Question: I've trying to get this C++ method to work in my iOS game.
'''
-(b2Vec2) RayCheckWithInput:p1 andX:p2
{
b2RayCastInput input;
input.p1 = p1;
input.p2 = p2;
input.maxFraction = 1;
//check every fixture of every body to find closest
float closestFraction = 1; //start with end of line as p2
b2Vec2 intersectionNormal(0,0);
for (b2Body* b = self.world.world->GetBodyList(); b; b = b->GetNext()) {
for (b2Fixture* f = b->GetFixtureList(); f; f = f->GetNext()) {
b2RayCastOutput output;
if ( ! f->RayCast( &output, input ) )
continue;
if ( output.fraction < closestFraction ) {
closestFraction = output.fraction;
intersectionNormal = output.normal;
}
}
}
b2Vec2 intersectionPoint = p1 + closestFraction * (p2 - p1);
return intersectionPoint;
}
'''
I know a fair bit about obj-c, but not C++. Here's a screen shot of the errors for that method it's showing.

Any help appreciated (in Chrome you can do right click and open image in new tab to see it better)
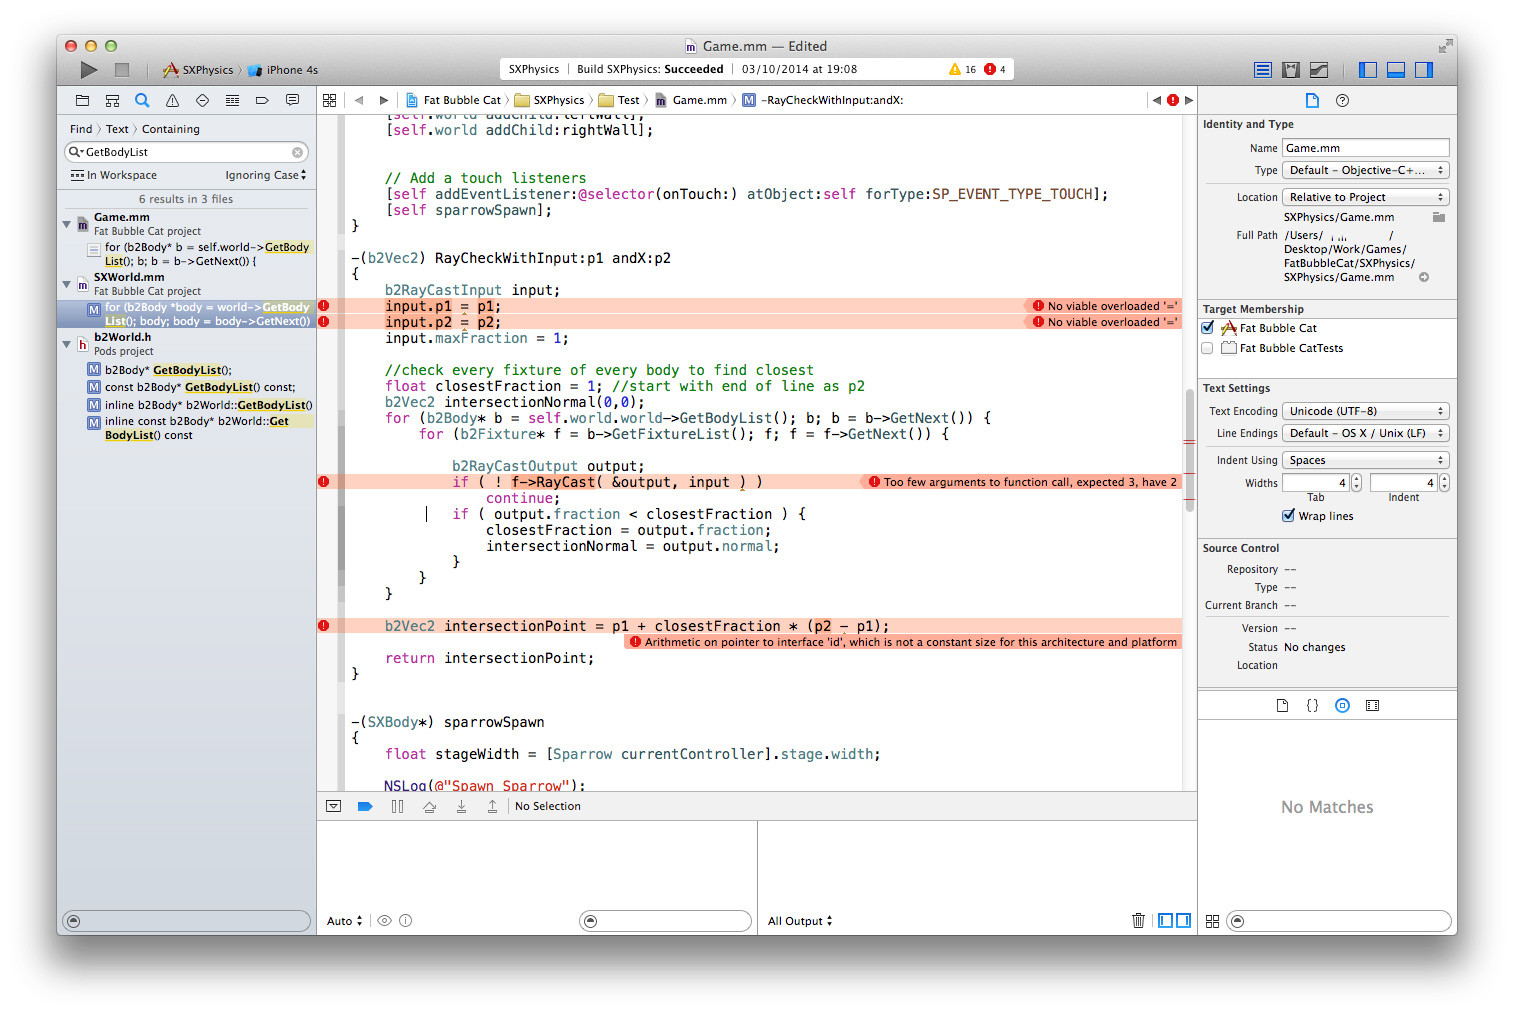
Answer: You need to be more explicit with the variables passed into the Objective-C function. You are passing without a type so it is not able to infer that it is actually a C++ type rather than an Objective-C type.
Try something like:
'''
-(b2Vec2) RayCheckWithInput: (CPPTye*)p1 andX: (CPPTye*)p2
'''
: a quick check of the box2d docs says you need something like this:
'''
-(b2Vec2) RayCheckWithInput: (b2Vec2)p1 andX: (b2Vec2)p2
'''
: Also worth noting that the Raycast function takes a third parameter 'childIndex' as described in the <URL>.